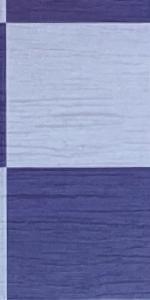
Label: Empty